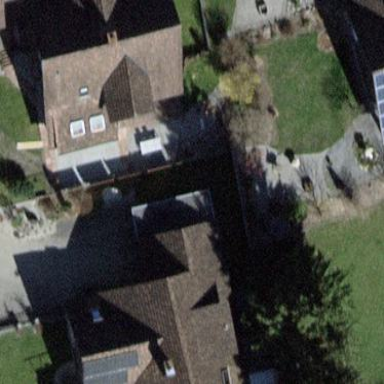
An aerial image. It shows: Garage.